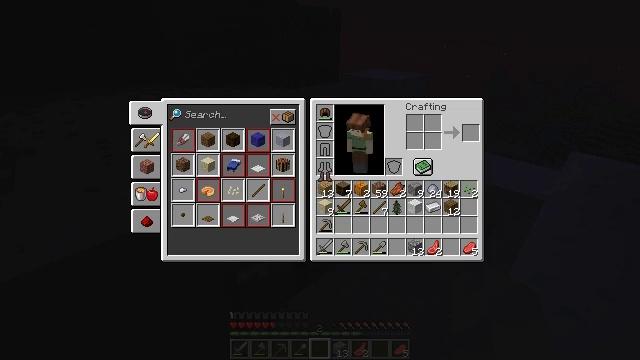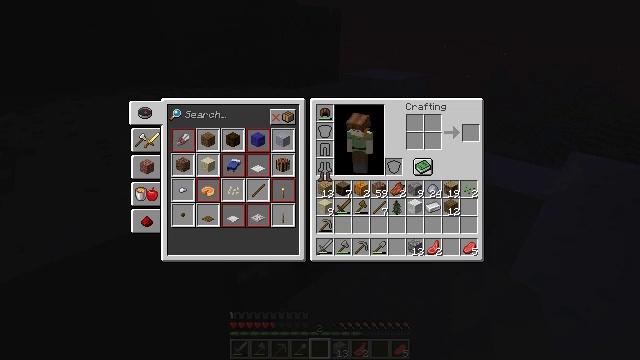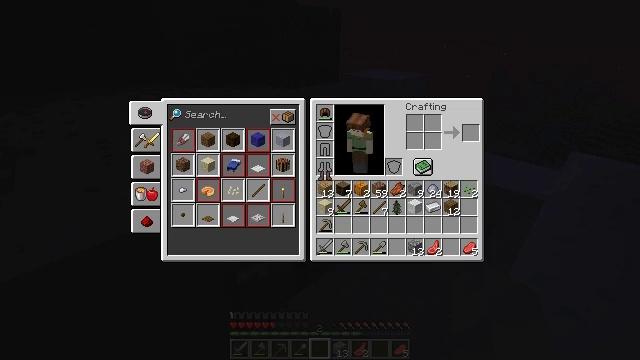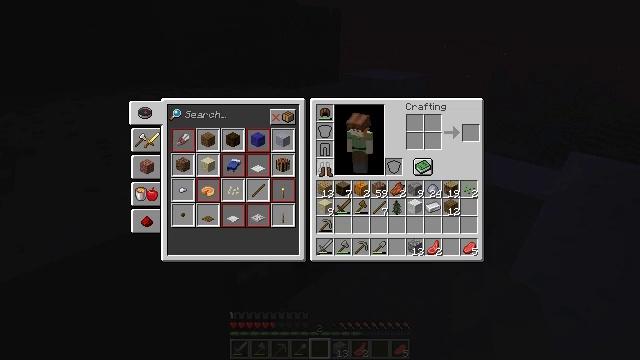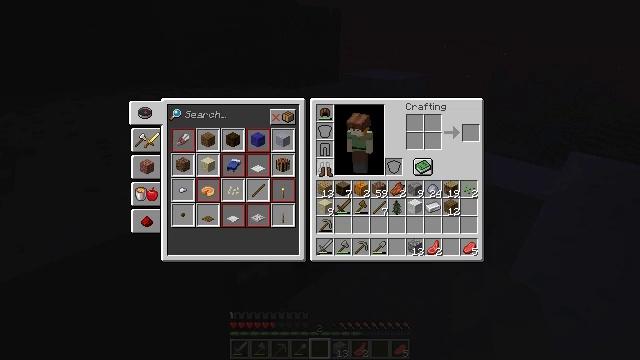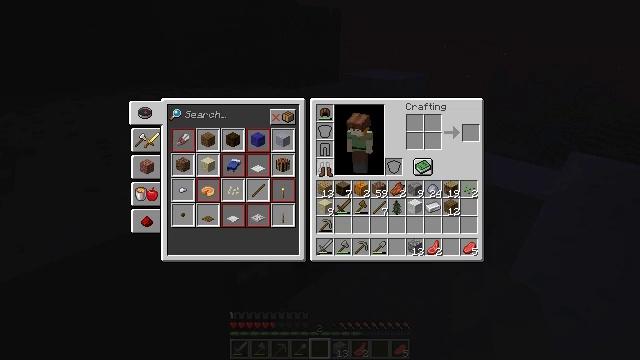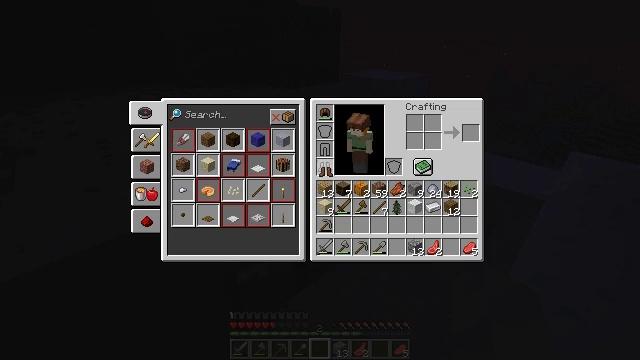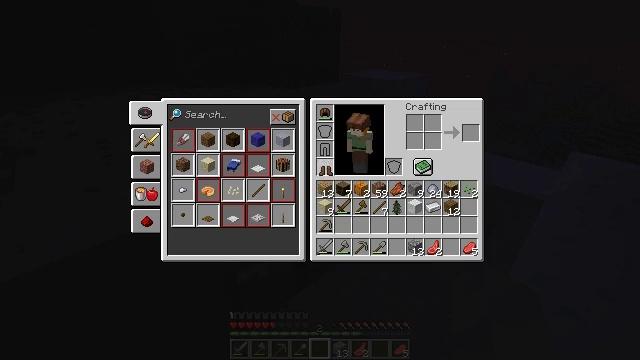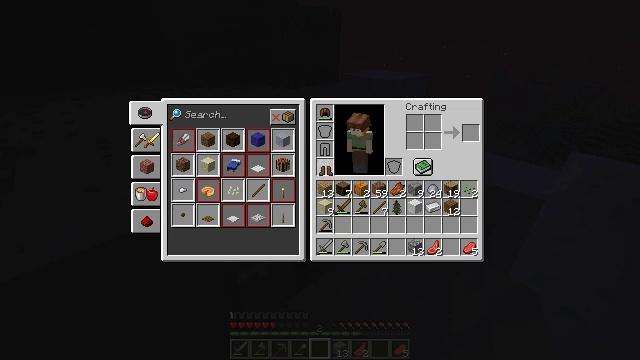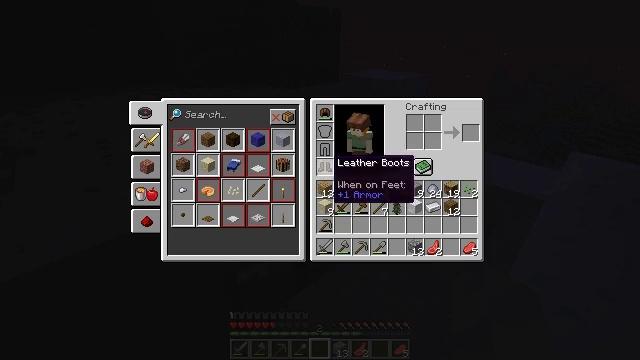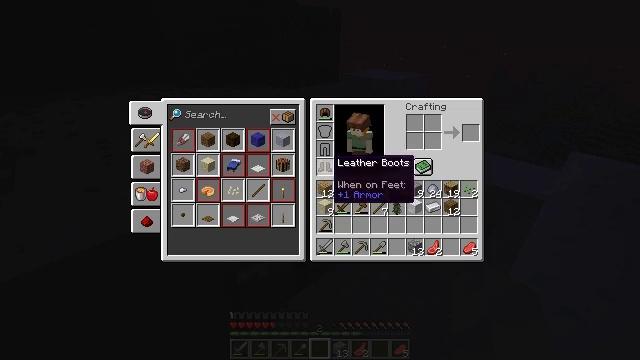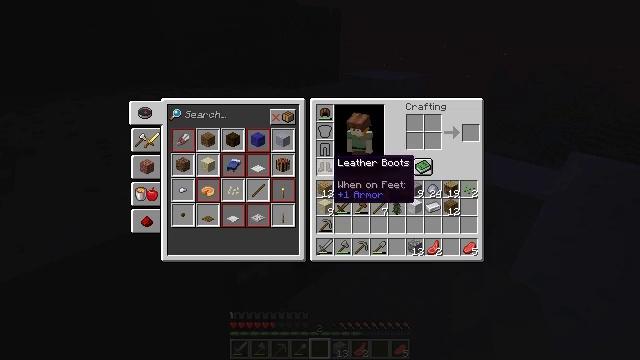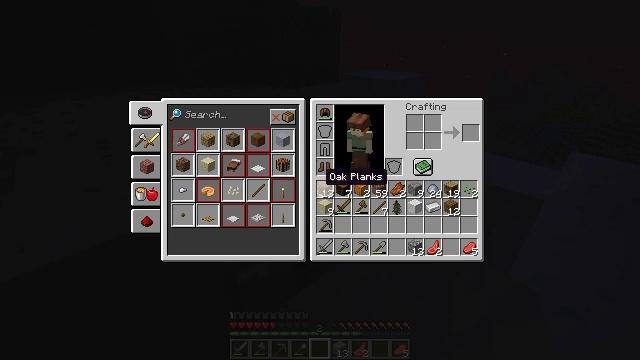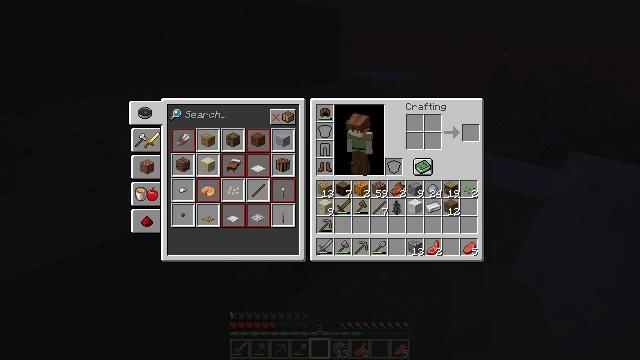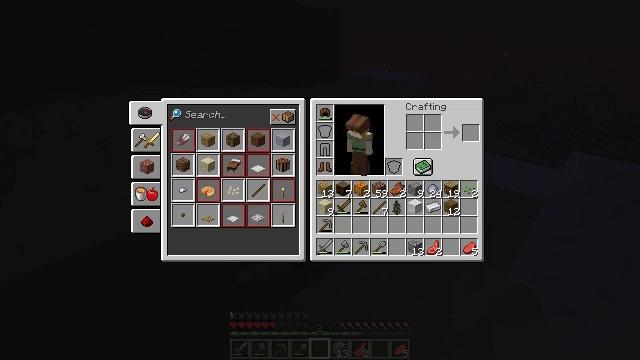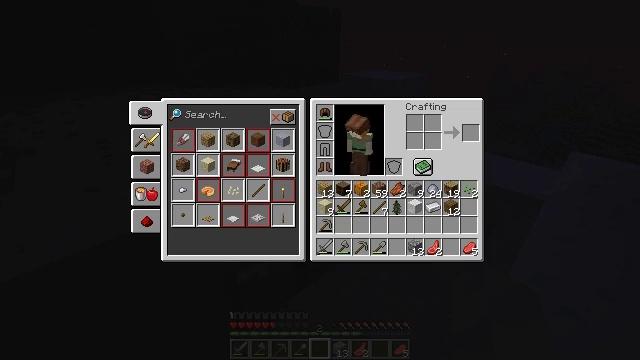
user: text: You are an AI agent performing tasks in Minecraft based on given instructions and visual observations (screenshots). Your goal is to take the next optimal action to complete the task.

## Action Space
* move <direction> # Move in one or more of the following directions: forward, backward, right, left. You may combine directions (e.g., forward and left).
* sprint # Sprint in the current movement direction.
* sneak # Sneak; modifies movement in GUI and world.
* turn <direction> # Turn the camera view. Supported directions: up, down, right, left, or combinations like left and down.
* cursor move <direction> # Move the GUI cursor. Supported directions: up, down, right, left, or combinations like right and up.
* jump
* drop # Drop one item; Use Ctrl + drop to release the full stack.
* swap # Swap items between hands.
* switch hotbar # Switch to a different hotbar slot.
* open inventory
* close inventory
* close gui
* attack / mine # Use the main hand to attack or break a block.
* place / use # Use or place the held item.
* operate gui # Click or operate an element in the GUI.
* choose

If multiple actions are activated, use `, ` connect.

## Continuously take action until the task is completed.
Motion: motion action
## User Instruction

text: Mine block crafting table.
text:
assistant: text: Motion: no_op
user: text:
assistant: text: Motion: no_op
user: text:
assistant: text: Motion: no_op
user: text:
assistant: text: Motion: no_op
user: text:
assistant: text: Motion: no_op
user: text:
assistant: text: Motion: operate gui
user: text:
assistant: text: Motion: operate gui
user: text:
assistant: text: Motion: operate gui
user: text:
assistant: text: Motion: no_op
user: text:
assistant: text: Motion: no_op
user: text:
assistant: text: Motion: no_op
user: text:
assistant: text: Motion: cursor move left and down
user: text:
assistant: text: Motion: cursor move left and down
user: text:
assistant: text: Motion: cursor move left and down
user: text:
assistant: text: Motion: no_op
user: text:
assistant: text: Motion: no_op
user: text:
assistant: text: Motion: no_op
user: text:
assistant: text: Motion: no_op
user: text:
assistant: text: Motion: cursor move right
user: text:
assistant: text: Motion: cursor move right
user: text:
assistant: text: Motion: cursor move right
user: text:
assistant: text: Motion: cursor move right
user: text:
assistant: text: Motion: cursor move right
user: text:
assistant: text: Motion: cursor move right
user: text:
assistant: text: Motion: cursor move right
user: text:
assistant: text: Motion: cursor move right
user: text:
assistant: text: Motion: no_op
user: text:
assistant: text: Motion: no_op
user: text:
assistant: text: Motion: no_op
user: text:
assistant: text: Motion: cursor move up